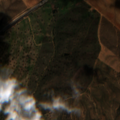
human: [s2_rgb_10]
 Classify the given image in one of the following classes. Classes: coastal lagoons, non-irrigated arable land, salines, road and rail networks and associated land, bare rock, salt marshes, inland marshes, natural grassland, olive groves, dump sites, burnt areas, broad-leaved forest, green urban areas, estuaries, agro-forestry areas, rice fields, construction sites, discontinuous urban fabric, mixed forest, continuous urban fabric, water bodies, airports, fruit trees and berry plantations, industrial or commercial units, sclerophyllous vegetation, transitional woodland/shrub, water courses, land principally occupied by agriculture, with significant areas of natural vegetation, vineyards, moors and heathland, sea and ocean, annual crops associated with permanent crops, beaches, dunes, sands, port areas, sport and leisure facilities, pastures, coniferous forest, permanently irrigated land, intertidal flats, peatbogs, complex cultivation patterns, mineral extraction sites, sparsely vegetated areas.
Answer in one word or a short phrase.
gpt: vineyards, olive groves, agro-forestry areas, transitional woodland/shrub